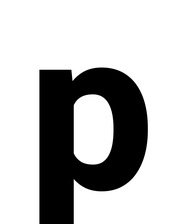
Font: Roboto_ExtraBold